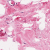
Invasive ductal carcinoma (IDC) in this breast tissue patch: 0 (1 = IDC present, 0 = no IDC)